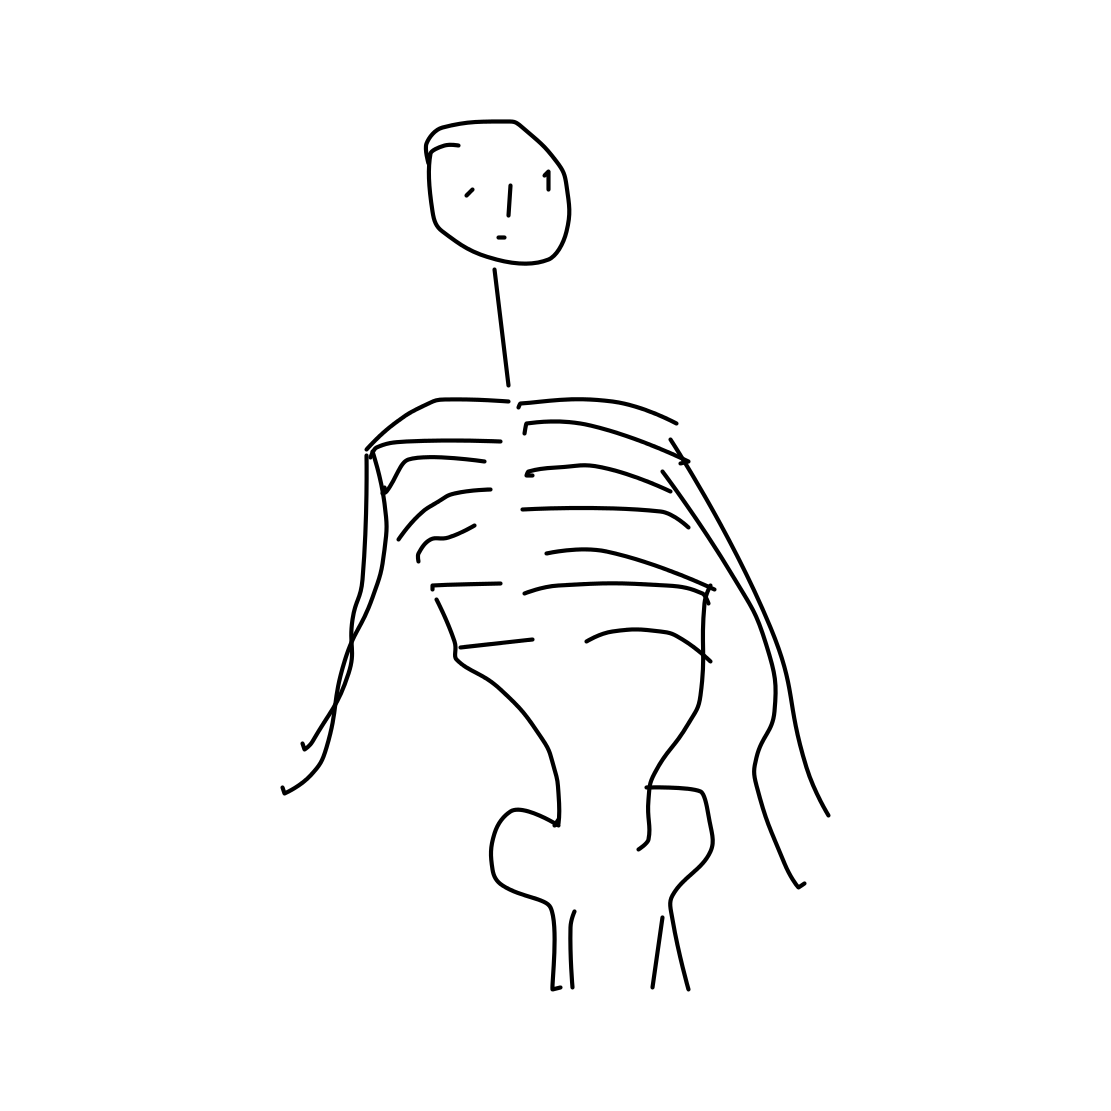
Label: human-skeleton